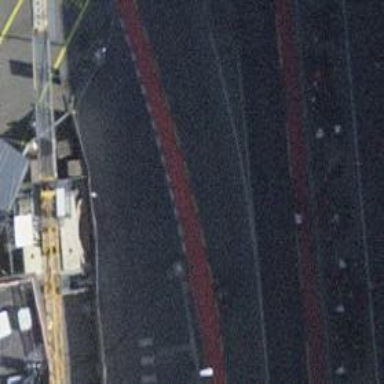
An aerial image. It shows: Lift gate barrier.